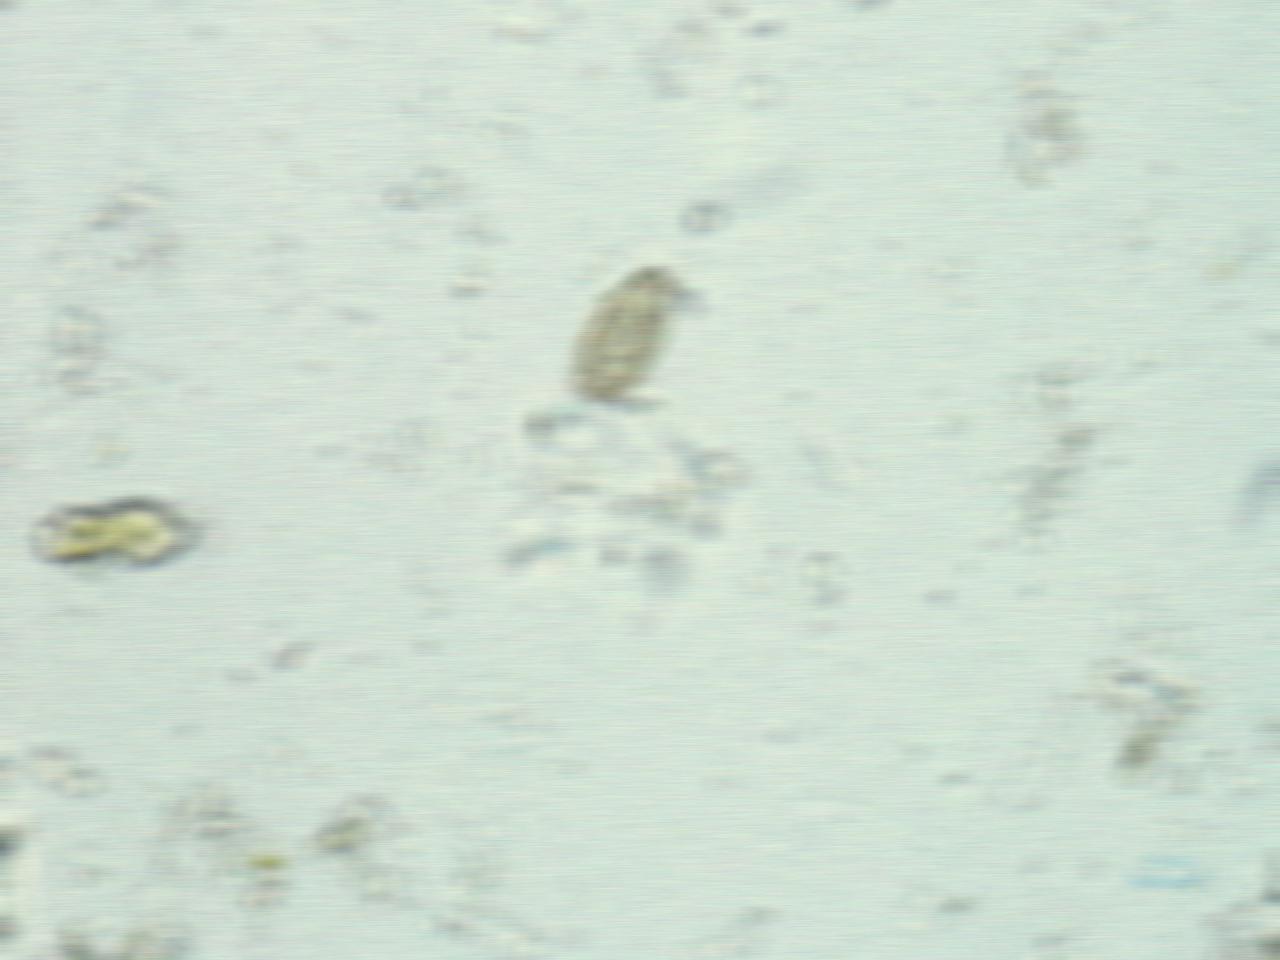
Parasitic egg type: Opisthorchis viverrine